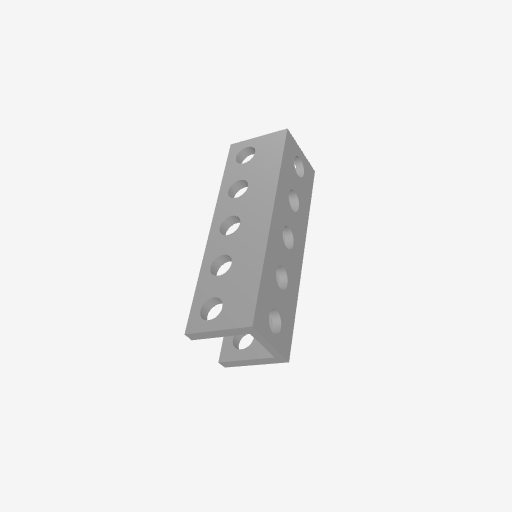
Part: UBeam5H